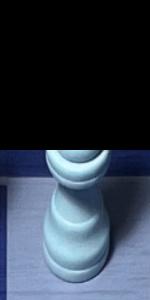
Label: Queen_White